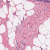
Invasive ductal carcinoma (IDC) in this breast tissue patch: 0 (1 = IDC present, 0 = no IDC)